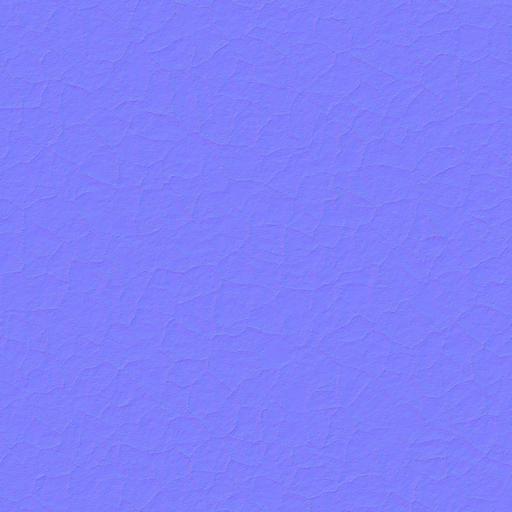
brown dark leather rough used